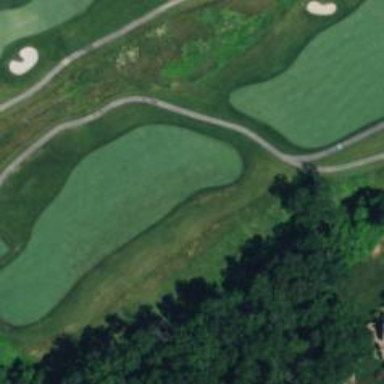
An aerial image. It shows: View of golf hole.